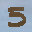
Label: 5